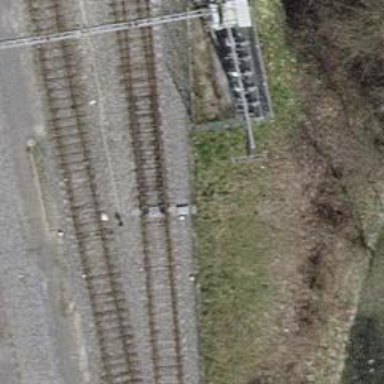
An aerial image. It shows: Railway switch.